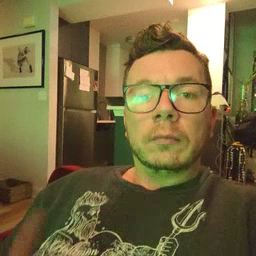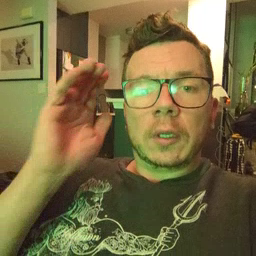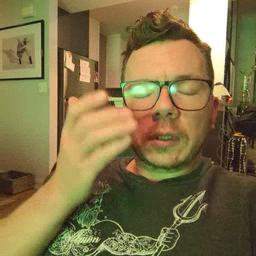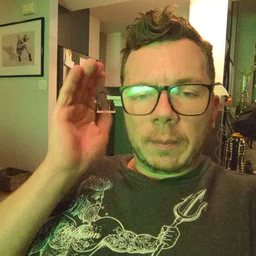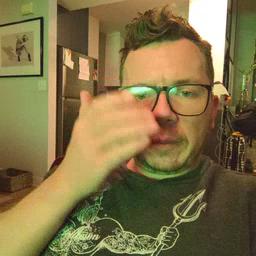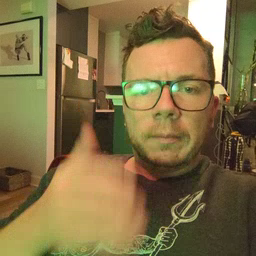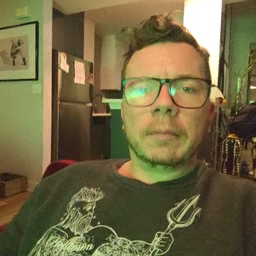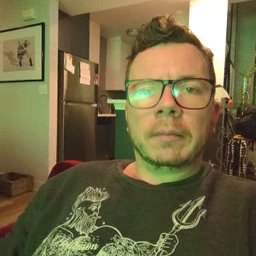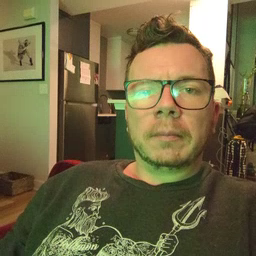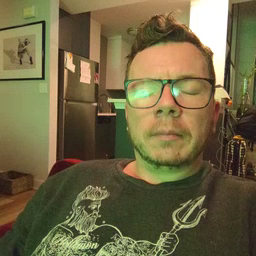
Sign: sleepy